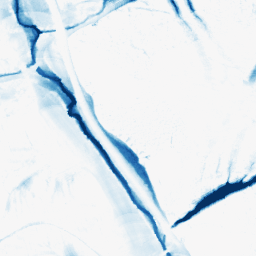
Category: morphological
Decomposition family: morphological_ellipse
Decomposition parameters: operation: closing
width: 20
height: 50
Upsampling method: cubic_catmull_rom
Upsampling parameters: scale: 4
Upsampling scale: 4